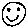
Label: smiley face